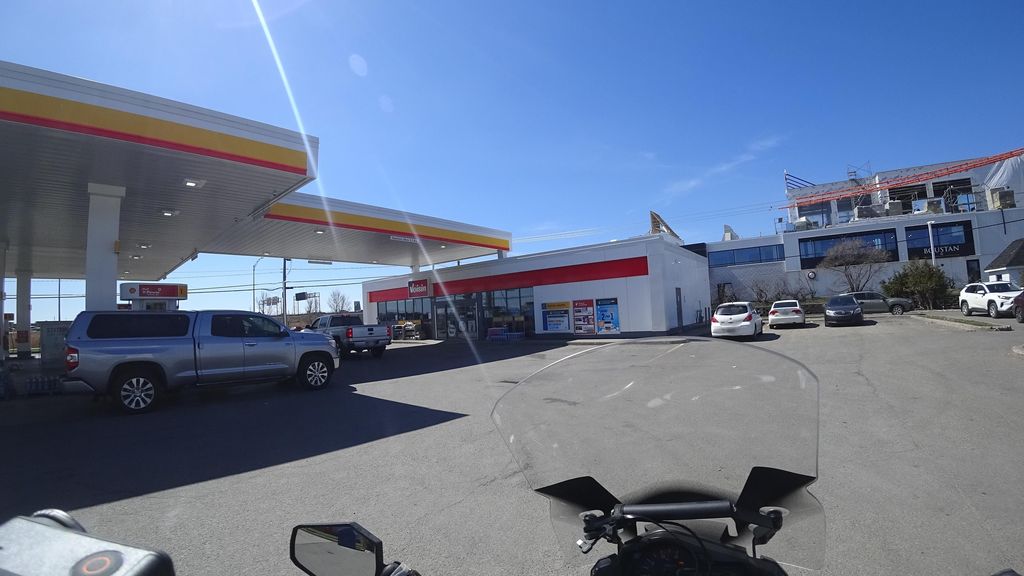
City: quebec_city